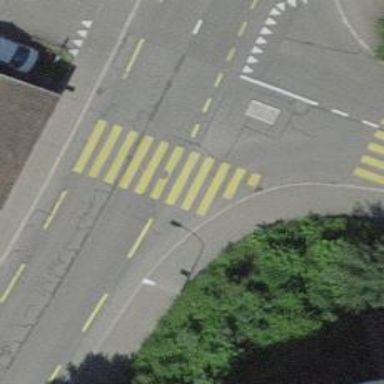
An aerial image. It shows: Uncontrolled zebra crossing with central island.